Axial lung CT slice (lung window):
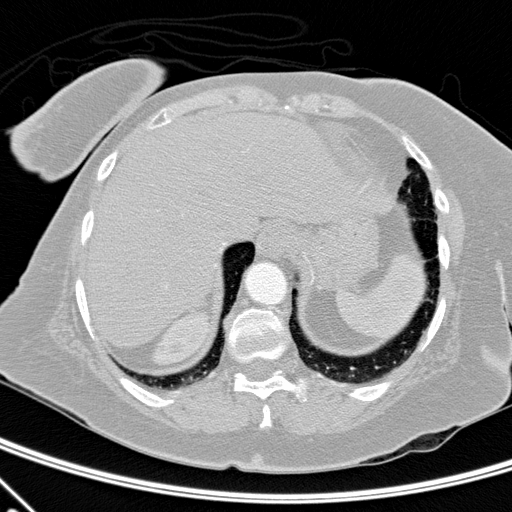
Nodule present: no